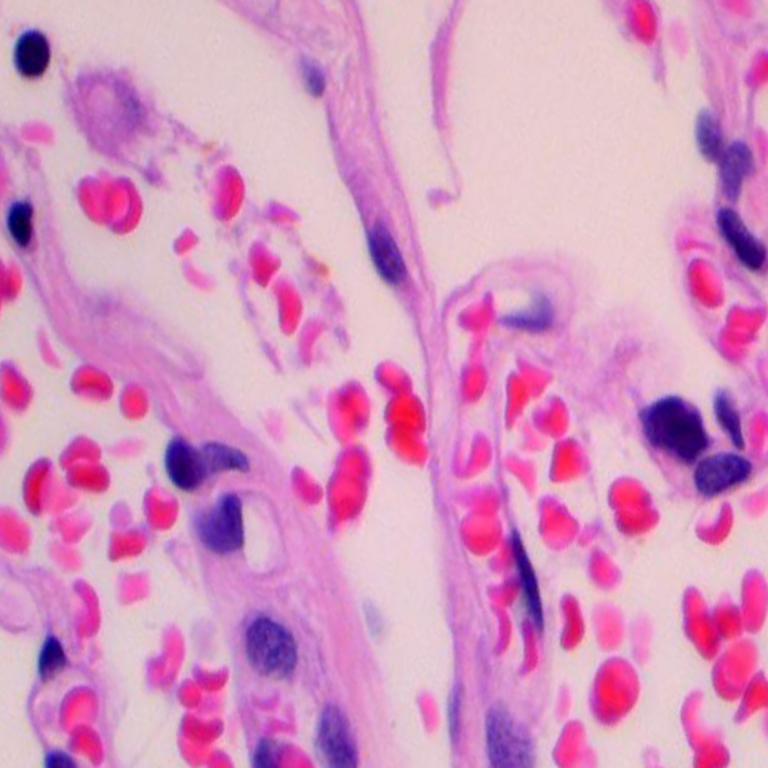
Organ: lung
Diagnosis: benign